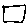
Label: square